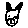
Label: cat